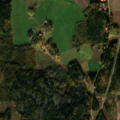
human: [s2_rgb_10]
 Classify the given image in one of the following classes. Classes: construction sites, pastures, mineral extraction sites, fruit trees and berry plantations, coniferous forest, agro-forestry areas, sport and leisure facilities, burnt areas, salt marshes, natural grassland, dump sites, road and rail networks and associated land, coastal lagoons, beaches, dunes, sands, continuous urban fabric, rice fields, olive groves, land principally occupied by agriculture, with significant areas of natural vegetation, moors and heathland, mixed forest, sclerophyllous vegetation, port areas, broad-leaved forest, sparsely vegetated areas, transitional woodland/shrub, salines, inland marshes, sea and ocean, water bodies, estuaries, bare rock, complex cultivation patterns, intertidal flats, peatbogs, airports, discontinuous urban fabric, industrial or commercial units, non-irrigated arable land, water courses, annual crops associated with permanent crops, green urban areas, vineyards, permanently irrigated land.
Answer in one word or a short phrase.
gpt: non-irrigated arable land, land principally occupied by agriculture, with significant areas of natural vegetation, mixed forest, transitional woodland/shrub